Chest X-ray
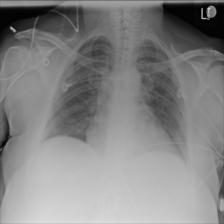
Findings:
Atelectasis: negative
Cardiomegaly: negative
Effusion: negative
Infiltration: negative
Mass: negative
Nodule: negative
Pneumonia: negative
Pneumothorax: negative
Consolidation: negative
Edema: negative
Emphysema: negative
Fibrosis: negative
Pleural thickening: negative
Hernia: negative